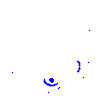
Particle: electron